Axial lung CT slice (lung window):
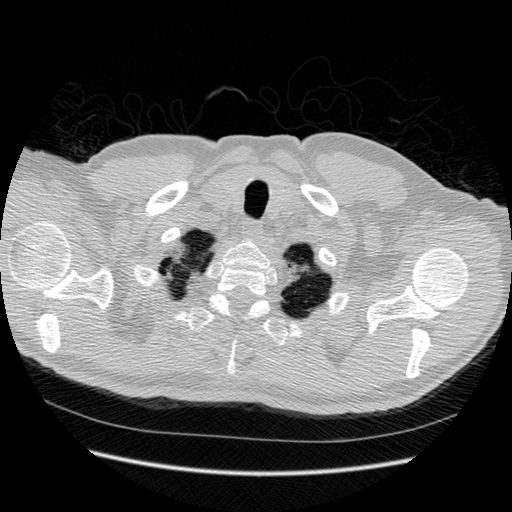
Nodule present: no